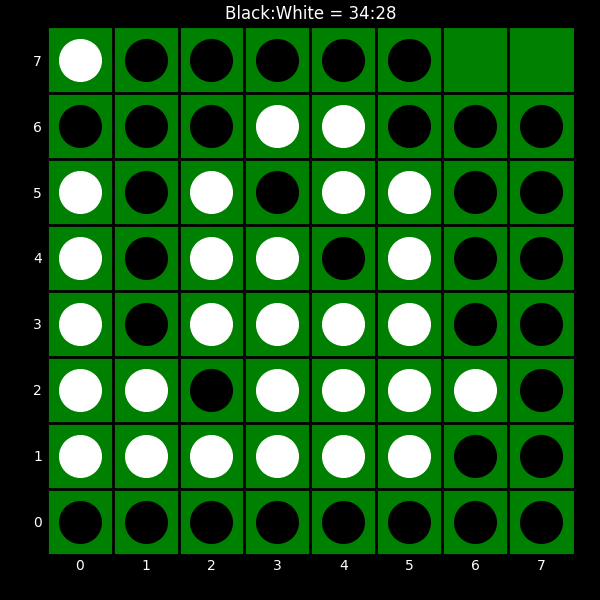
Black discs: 34
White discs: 28